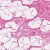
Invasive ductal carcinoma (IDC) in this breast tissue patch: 0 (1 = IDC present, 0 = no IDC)